Interaction volume radius: 5 \u00c5
Interaction volume height: 10 \u00c5
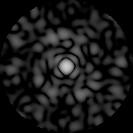
Disorder parameter: 0.8